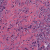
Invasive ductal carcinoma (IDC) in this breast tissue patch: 1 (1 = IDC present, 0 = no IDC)